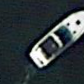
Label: Civil_yacht